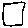
Label: square